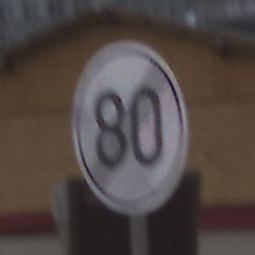
Verkehrszeichen: EndeGeschwindigkeit80
Umgebung: Outdoor, Urban
Tageszeit: MorningAfternoon
Wetter: Overcast
Licht: Natural
Jahreszeit: NotSpecified
Kontrast: LowContrast